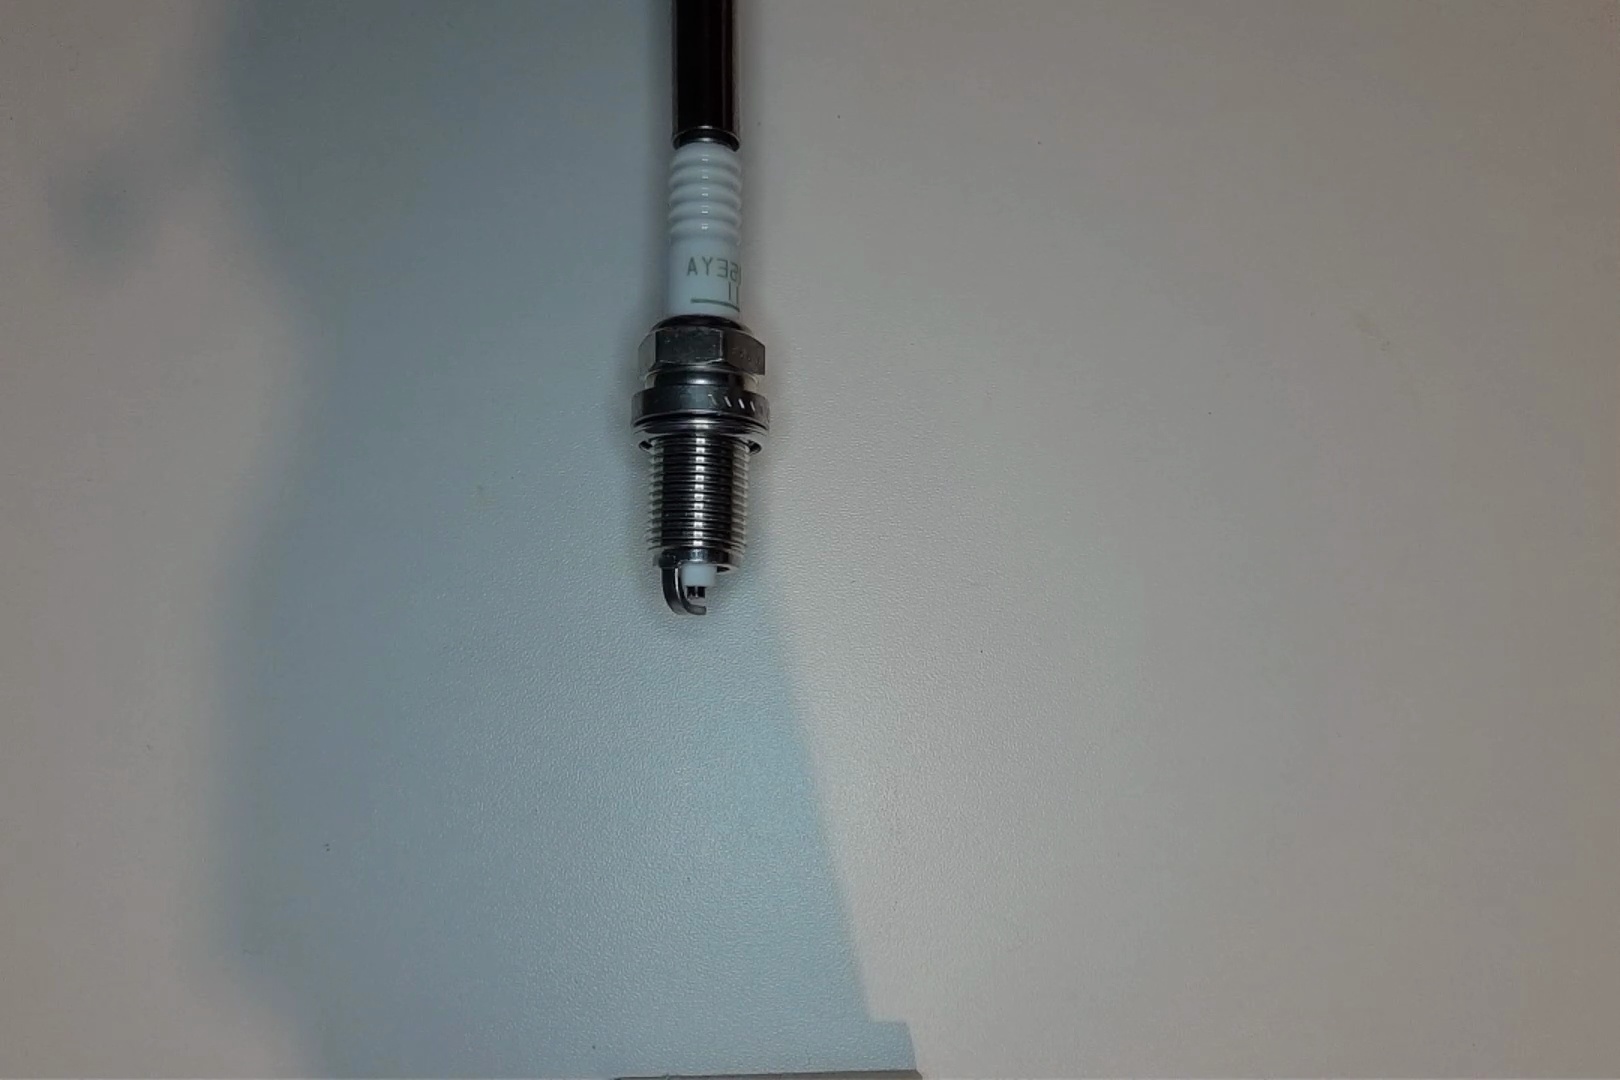
Label: no anomaly